Aerial crown-view tile of a tropical tree (Barro Colorado Island, Panama), acquired 20250616:
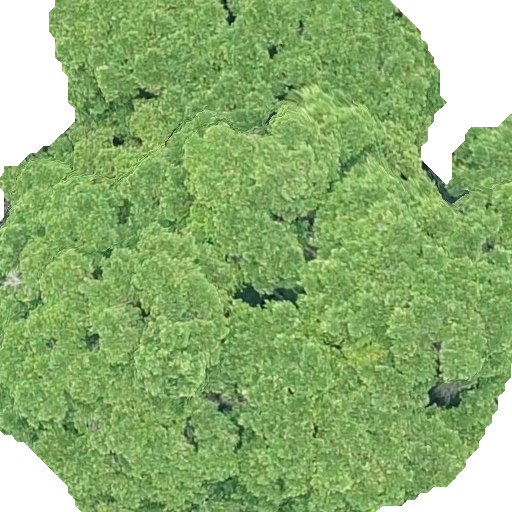
Species: Terminalia amazonia
GBIF accepted scientific name: Terminalia amazonica
Crown area: 388.144 m²